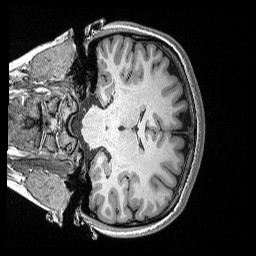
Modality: T1w
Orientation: coronal
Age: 27
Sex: female